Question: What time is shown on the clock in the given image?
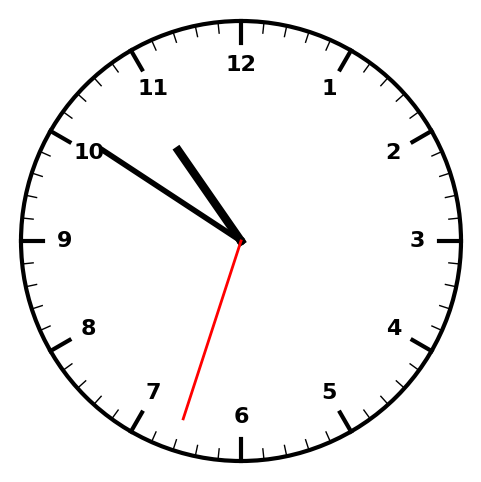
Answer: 10:50:33